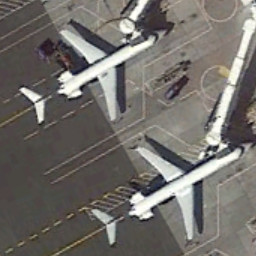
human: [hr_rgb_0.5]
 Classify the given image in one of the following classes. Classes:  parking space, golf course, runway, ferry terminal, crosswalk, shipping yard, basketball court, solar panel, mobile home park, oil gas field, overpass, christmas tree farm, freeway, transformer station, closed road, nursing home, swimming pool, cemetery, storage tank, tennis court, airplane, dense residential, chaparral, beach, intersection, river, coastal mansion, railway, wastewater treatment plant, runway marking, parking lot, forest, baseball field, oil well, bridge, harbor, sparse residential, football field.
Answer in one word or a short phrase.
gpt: airplane